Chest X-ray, PA view. Patient: 55 years old, sex F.
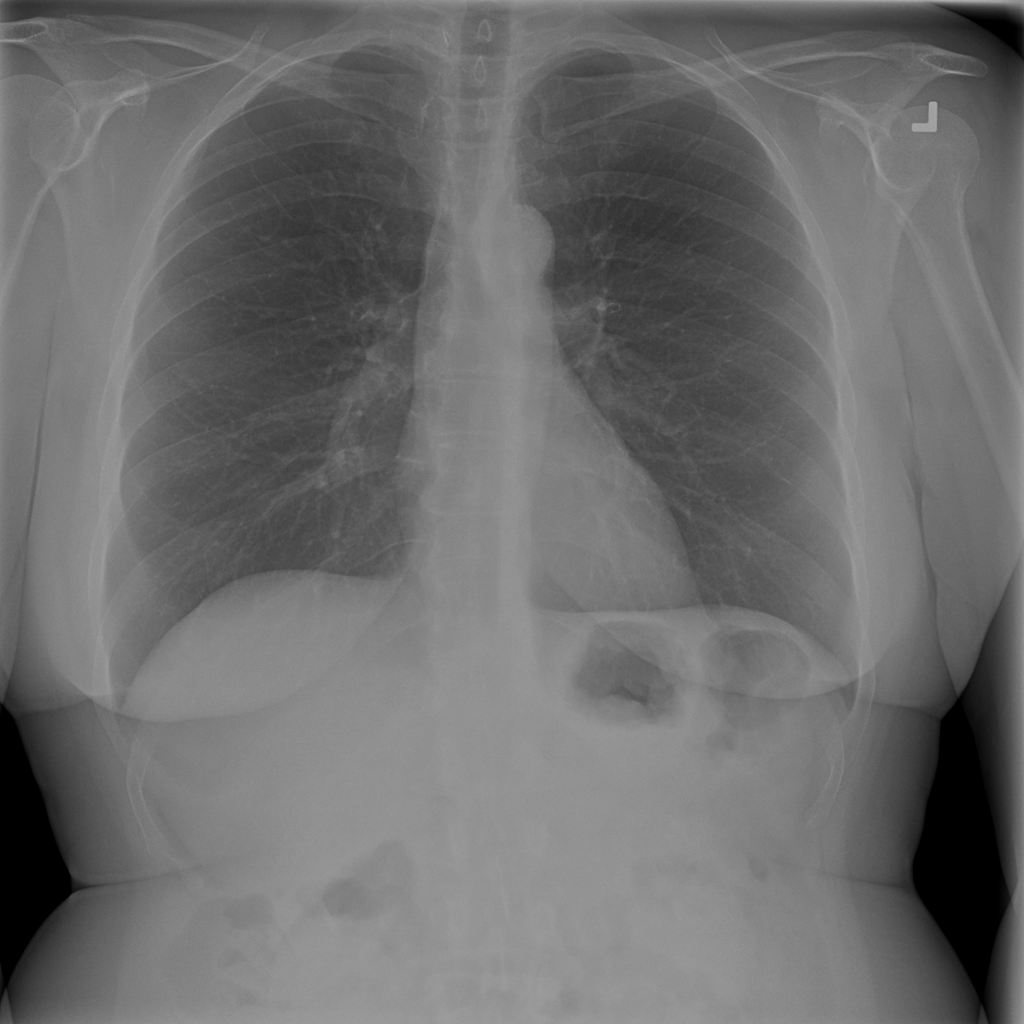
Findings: No Finding